Interaction volume radius: 5 \u00c5
Interaction volume height: 25 \u00c5
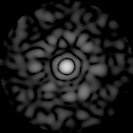
Disorder parameter: 0.8512